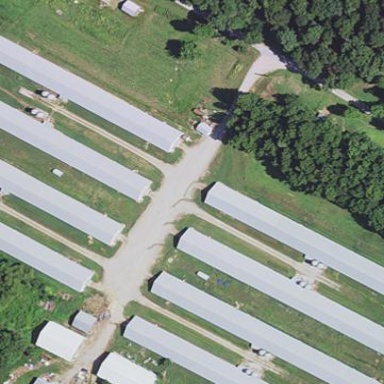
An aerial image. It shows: Farm auxiliary building.